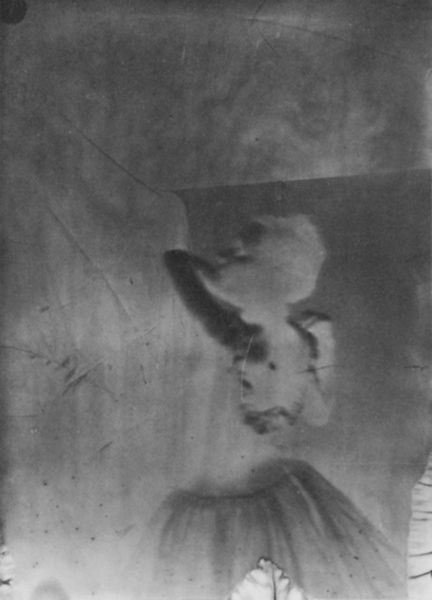
Titel: Tänzerin eines Ballettvereins
Künstler: Antoine Degas
Standort: Paris
Institution: Archive der Nationalen Bibliothek
Schlagwörter: dunkel, kopf, schatten, weiß, mädchen, ausschnitt, bewegung, degas, frankreich, frau, frisur, grau, hell, kleid, mund, nase, profil, raum, rücken, schwarz, stützen, tür, zeichnung, zimmer, dame, rock, tanz, profile, wand, arm, augen, falten, gesicht, kragen, rahmen, bild, einsamkeit, haare, interieur, kostüm, stoff, decke, kind, blatt, bühne, tänzerin, dekolletee, relief, taille, rückenansicht, papier, ecke, düster, balett, ballerina, ballet, ballett, haltung, tutu, tüll, tütü, üben, spuren, abstrakt, mauer, dunst, nebel, balerina, dehnen, figuren, detail, platte, ad, rüsche, rüschen, dekolleté, tor, umriss, unscharf, foto, fotografie, photographie, wände, mond, belichtung, vulkan, kohle, rückenfigur, lithographie, schwarz weiss, unterzeichnung, photo, negativ, tanzende, verschwommen, film, durchsichtig, este, gegenlicht, abzug, graustufen, kanten, asche, schauspielerin, kratzer, vorbereiten, verwirrt, belichtungszeit, dia, hure, andeutung, photogrphie, unabhängigkeit, belichtet, antoine, bewegungg, fotzografie, intereur, lichtdruck, monrou, negativbild, röntgenstrahlen, unterbelichtet, f, fg, daguerrotype, volkan, tänzerein, bühnenszene mit tänzerein, foto mit tänzerin, negativ mit tänzerin, af, agativ, gelatineplatte, balettrock, dg, fasfgaefg, asdjgasd, asg, adg, daf, agag